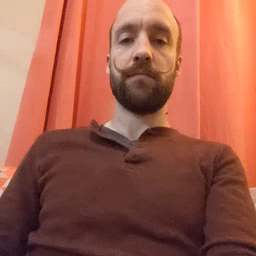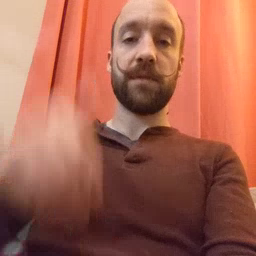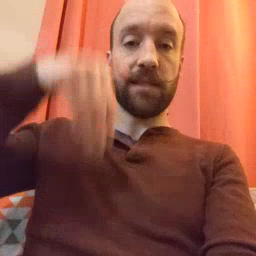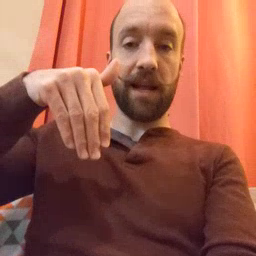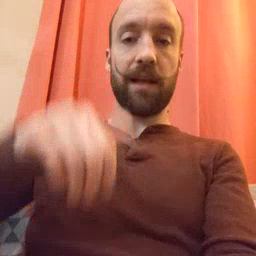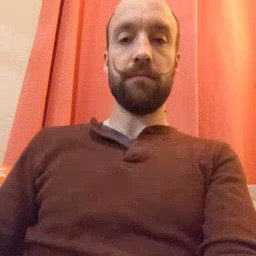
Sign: night